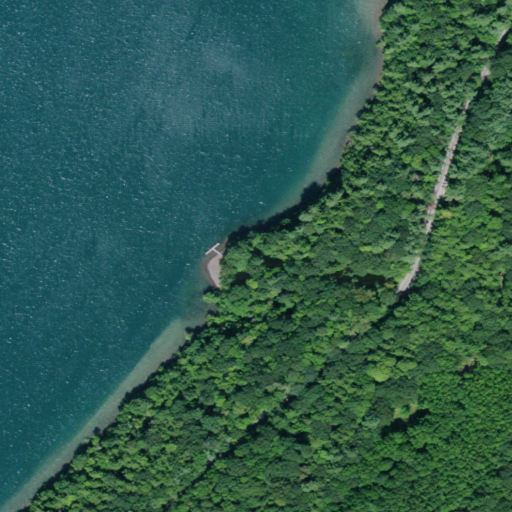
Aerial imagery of cape in New York named Point Florence containing open water, evergreen forest, open development, deciduous forest, mixed forest, grassland, and herbaceous wetlands